Interaction volume radius: 10 \u00c5
Interaction volume height: 35 \u00c5
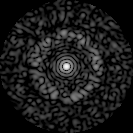
Disorder parameter: 0.8394